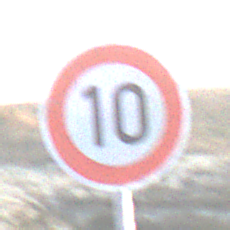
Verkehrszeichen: Geschwindigkeit10
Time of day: SunriseSunset
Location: Outdoor (Nature)
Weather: PartlyCloudy
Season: NotSpecified
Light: Natural